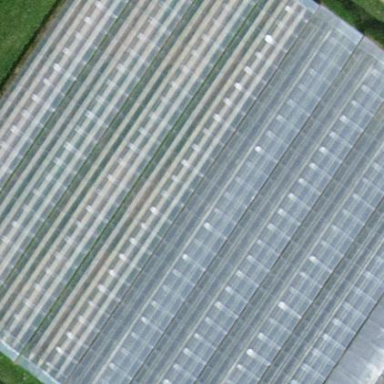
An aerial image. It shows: Greenhouse.